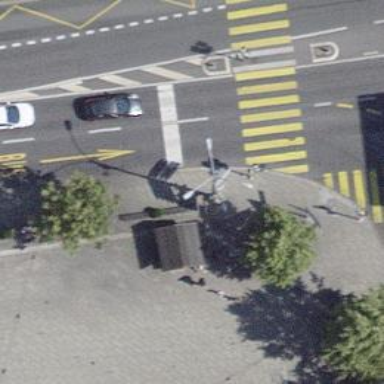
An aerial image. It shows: Pedestrian road with paving stones.